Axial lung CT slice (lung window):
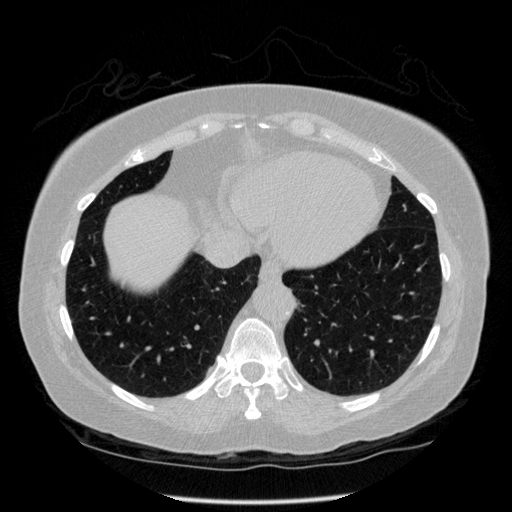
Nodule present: no